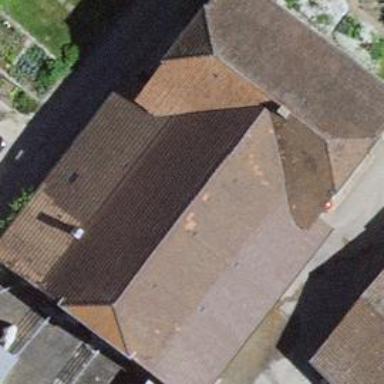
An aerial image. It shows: Farm building.